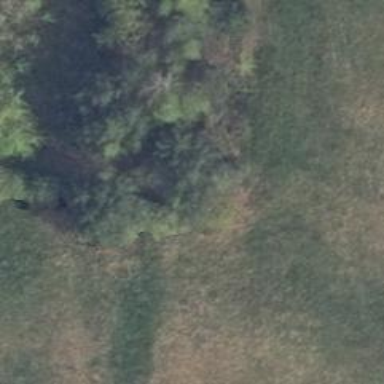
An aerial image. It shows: Hunting stand.